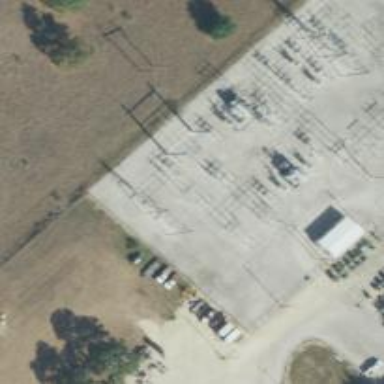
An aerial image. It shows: Switch for power supply.